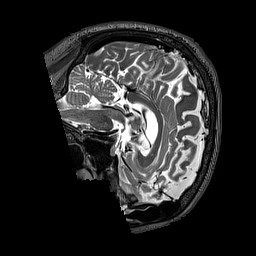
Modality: T2w
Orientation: sagittal
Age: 61
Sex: male
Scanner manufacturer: siemens
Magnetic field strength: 3 T
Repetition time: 3.2 s
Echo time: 0.567 s